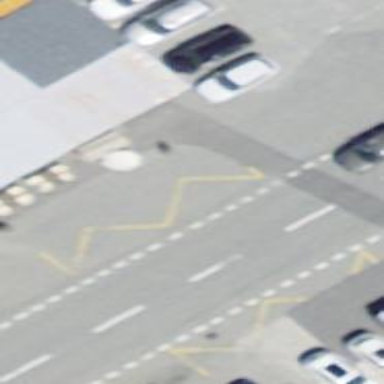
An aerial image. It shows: Bus stop with platform for public transport.